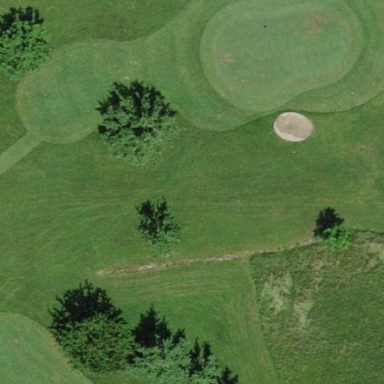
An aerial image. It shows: Golf fairway surrounded by grass.